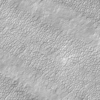
Label: not_dusty